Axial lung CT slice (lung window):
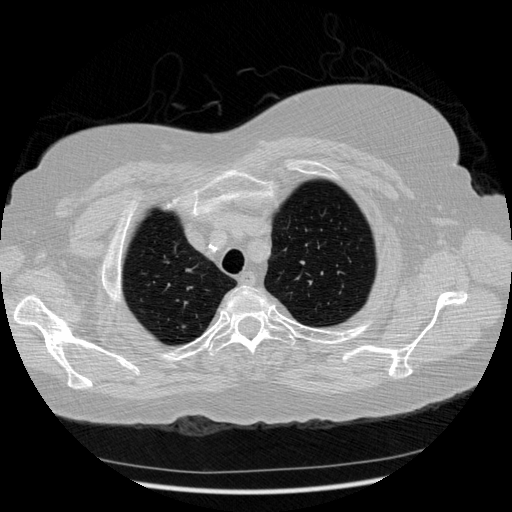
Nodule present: no